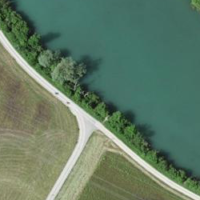
EUNIS habitat code: 15
Species observed at this site:
Aythya fuligula